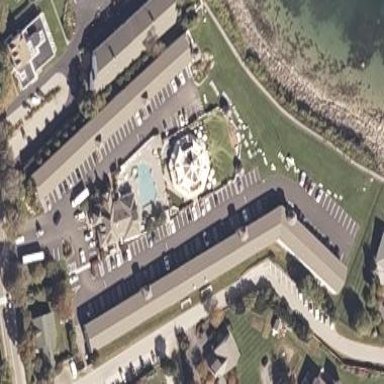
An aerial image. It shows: Hotel.